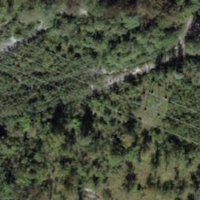
EUNIS habitat code: 32
Species observed at this site:
Salvia glutinosa
Fabriciana adippe
Zygaena lonicerae
Thymelicus sylvestris
Erebia alberganus